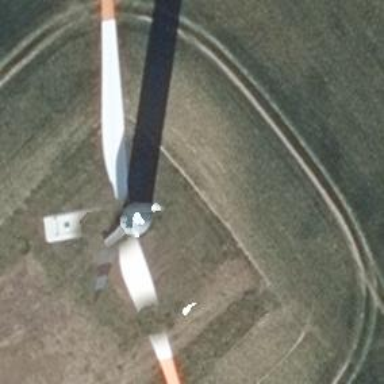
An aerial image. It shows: Wind turbine generator made by Vestas. The generator utilizes wind as its power source and belongs to the horizontal axis type.